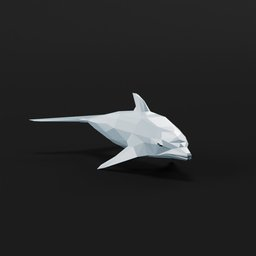
Label: animals